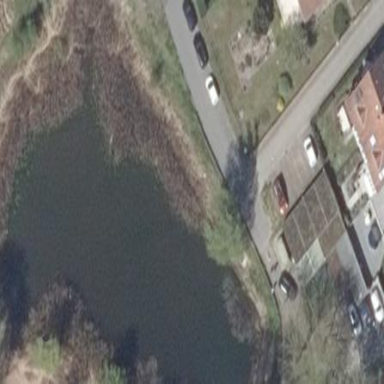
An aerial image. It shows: Pond with natural water.